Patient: sex F, age 34
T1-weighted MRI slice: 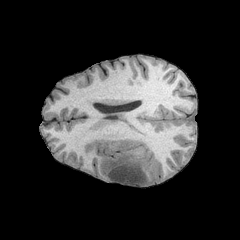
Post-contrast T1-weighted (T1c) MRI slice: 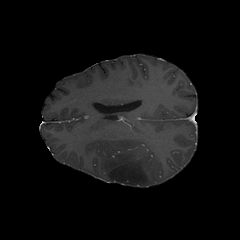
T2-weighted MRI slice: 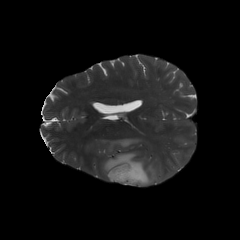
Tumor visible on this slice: yes
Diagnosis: Astrocytoma, IDH-mutant
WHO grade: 3